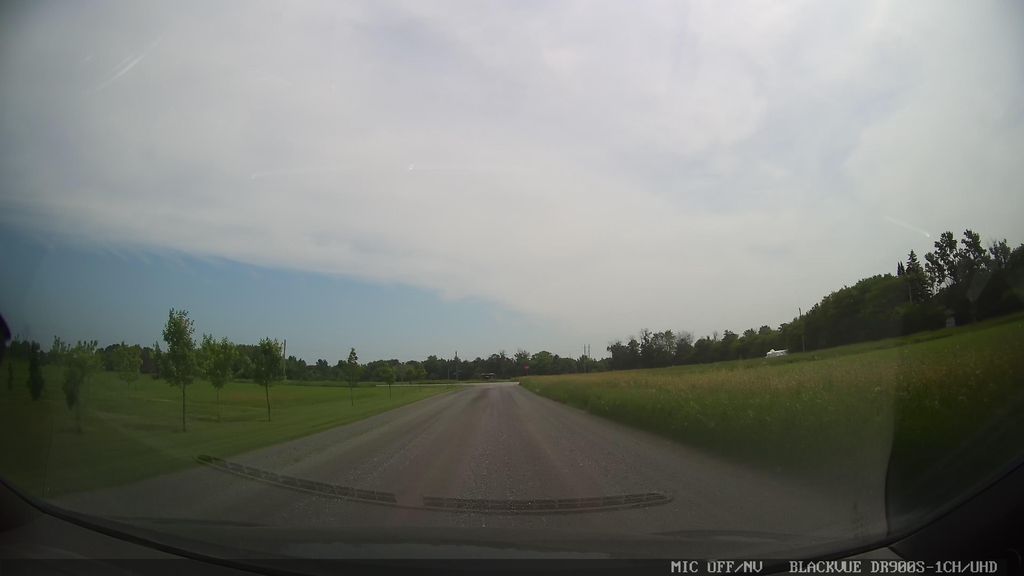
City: ottawa-gatineau